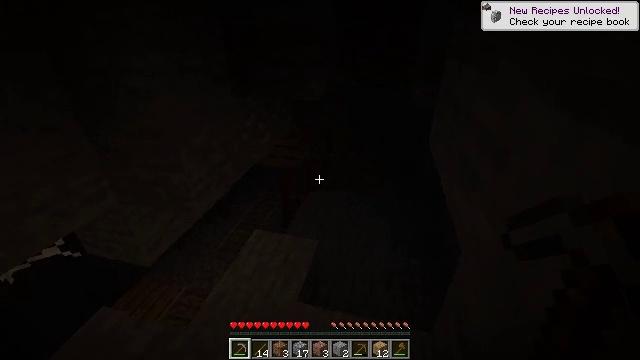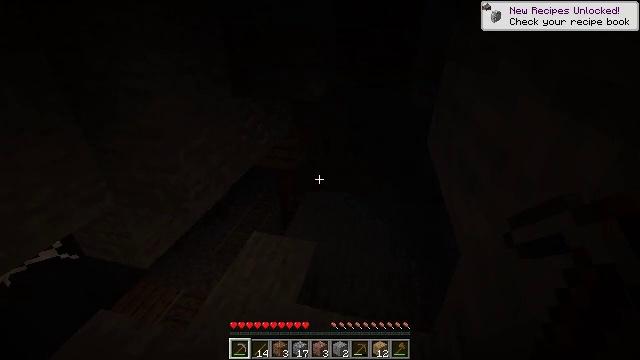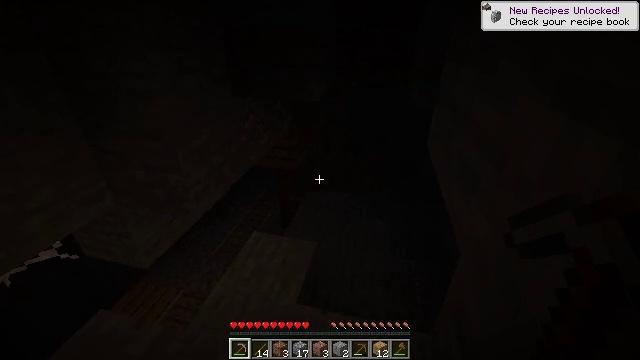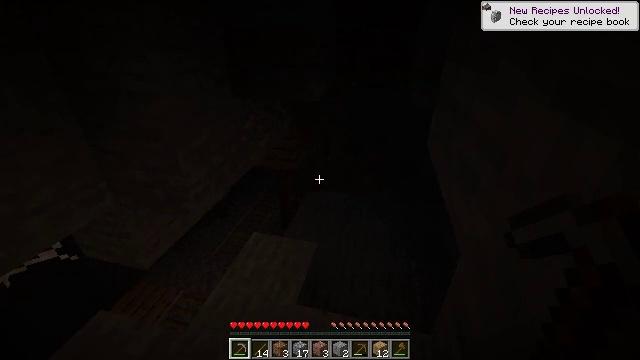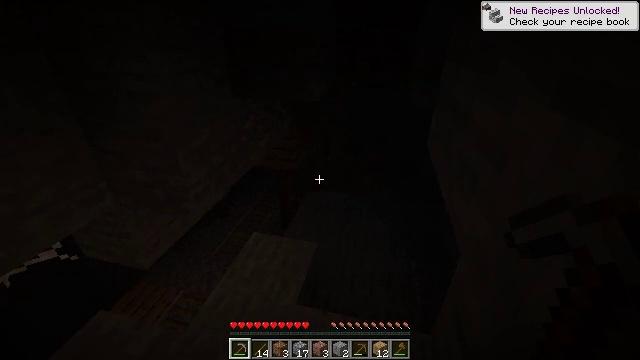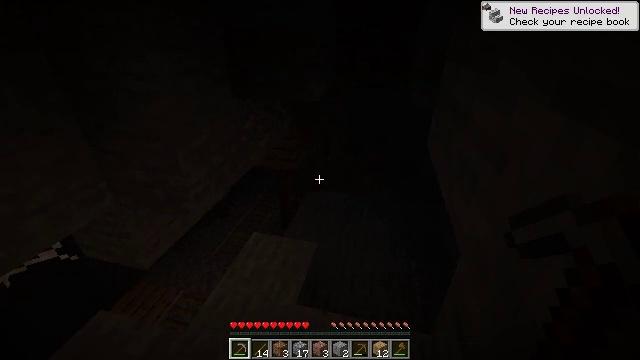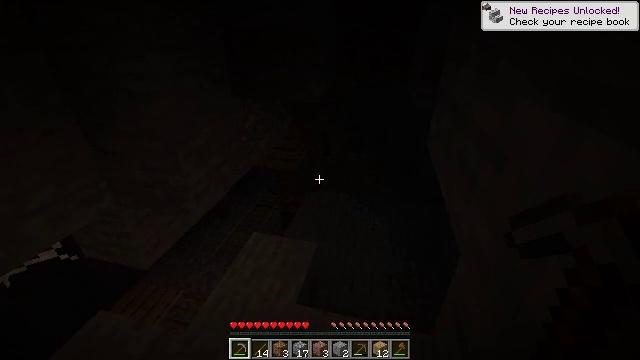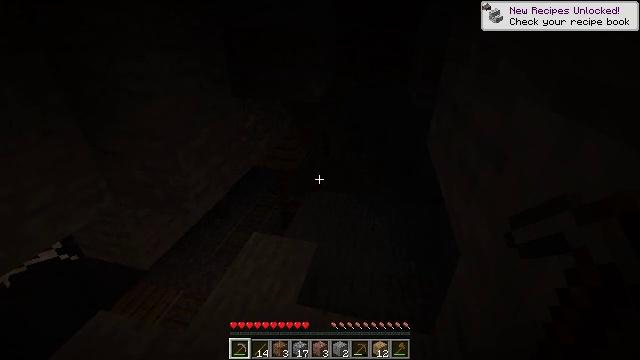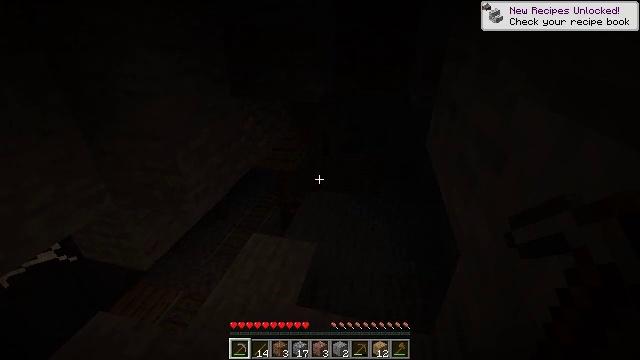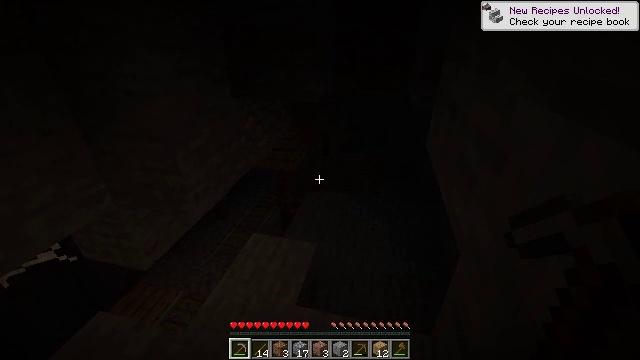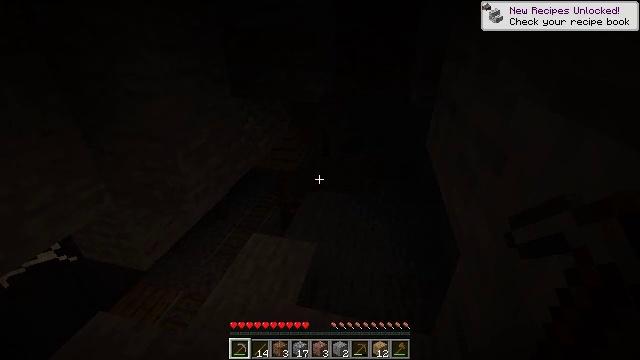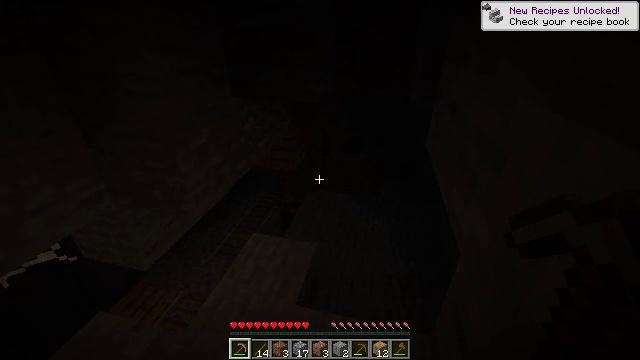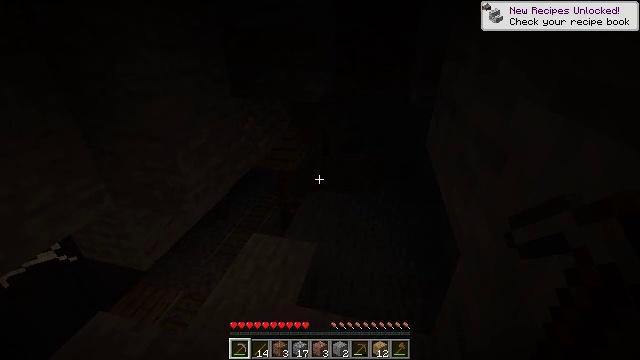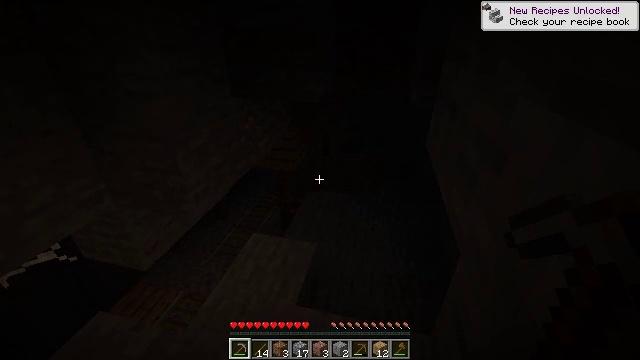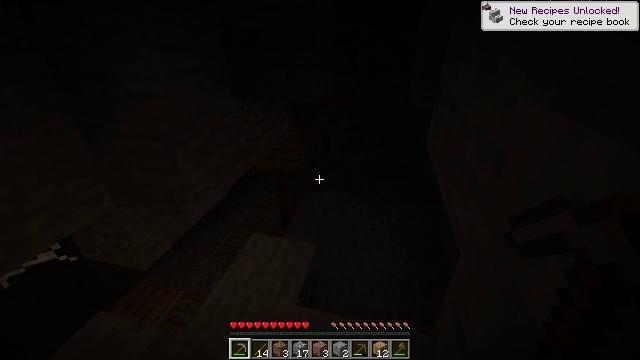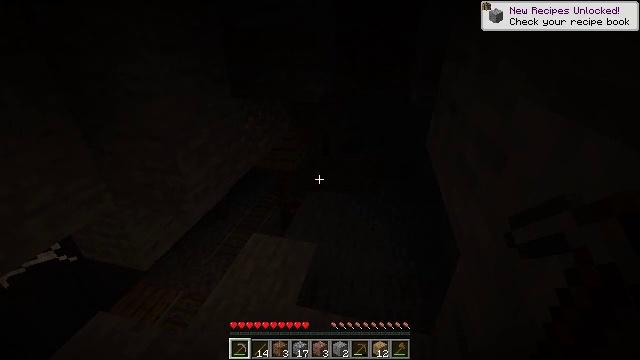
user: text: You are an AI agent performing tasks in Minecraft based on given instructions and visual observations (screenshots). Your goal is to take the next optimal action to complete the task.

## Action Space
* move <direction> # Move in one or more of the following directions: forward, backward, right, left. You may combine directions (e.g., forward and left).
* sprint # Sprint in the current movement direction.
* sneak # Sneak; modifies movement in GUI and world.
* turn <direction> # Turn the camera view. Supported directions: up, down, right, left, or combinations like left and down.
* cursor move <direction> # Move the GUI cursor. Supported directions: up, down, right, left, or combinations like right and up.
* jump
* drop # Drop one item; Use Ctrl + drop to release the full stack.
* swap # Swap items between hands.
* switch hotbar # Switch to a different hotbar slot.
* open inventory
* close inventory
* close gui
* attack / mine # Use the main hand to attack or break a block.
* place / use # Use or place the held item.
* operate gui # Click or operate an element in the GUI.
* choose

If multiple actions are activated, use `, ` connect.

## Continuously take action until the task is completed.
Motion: motion action
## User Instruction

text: Break the existing planks.
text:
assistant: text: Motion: no_op
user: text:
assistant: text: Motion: no_op
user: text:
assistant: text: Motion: no_op
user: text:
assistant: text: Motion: no_op
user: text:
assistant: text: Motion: no_op
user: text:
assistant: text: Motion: no_op
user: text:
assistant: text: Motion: no_op
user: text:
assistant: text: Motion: no_op
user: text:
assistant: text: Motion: no_op
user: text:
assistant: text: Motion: no_op
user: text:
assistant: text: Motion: no_op
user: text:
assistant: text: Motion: no_op
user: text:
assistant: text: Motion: no_op
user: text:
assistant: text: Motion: no_op
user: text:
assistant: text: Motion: no_op
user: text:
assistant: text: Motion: no_op
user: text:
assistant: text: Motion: no_op
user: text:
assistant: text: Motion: no_op
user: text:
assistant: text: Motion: no_op
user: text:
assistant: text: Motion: no_op
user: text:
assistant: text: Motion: no_op
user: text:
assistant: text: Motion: no_op
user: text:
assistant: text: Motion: no_op
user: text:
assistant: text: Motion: no_op
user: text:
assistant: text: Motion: no_op
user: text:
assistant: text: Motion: no_op
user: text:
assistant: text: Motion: no_op
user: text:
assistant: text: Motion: no_op
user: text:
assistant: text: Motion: no_op
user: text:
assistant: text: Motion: no_op